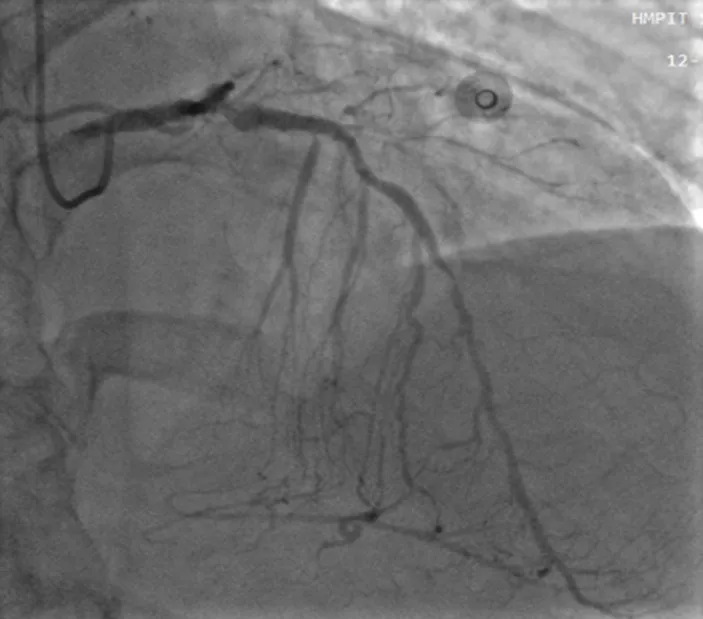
right anterior oblique cranial view shows minimal aneurysmal dilatation in the LAD artery.
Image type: radiology (x_ray)